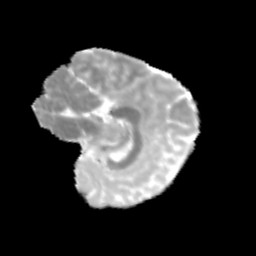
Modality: MD
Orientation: sagittal
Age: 12
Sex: female
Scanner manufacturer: siemens
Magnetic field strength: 3 T
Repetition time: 3.8 s
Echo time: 0.07 s